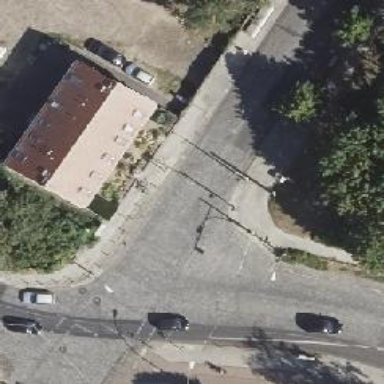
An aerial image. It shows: Crossing with traffic signals.